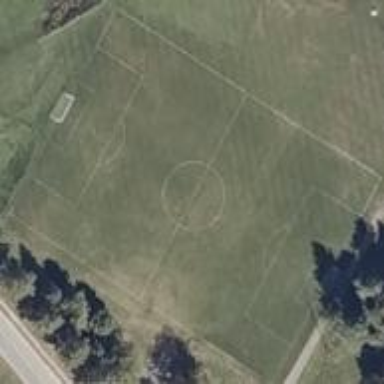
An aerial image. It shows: Soccer pitch for outdoor sports and leisure activities.